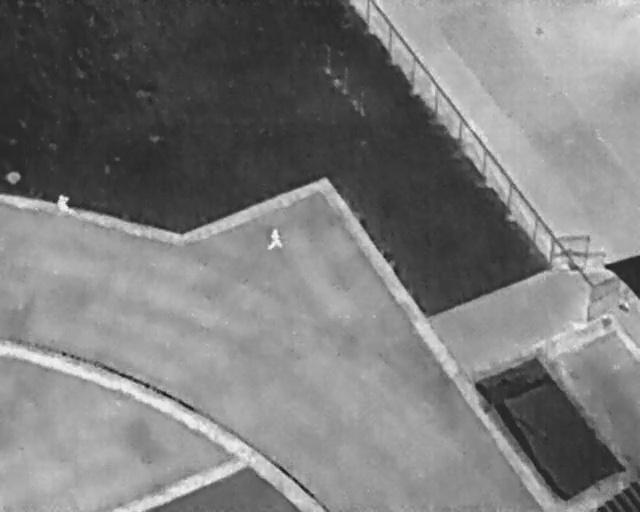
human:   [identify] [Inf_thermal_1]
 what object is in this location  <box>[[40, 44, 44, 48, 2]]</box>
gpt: <ref>1 large person at the center</ref>

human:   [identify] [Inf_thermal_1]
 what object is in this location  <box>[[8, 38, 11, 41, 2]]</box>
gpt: <ref>1 large person at the left</ref>